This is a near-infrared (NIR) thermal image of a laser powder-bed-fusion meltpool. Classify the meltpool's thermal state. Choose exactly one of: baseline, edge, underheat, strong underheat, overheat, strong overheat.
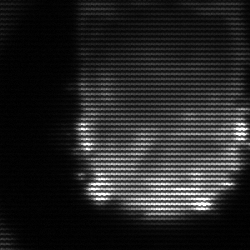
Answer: baseline